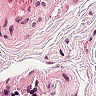
Metastatic tissue present: no